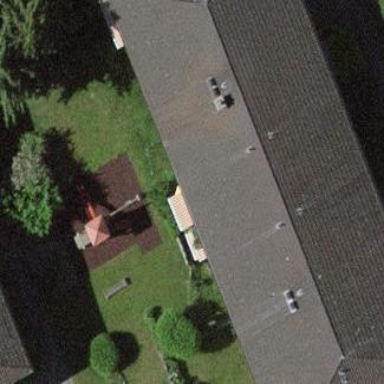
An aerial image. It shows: Residential building with hipped roof.